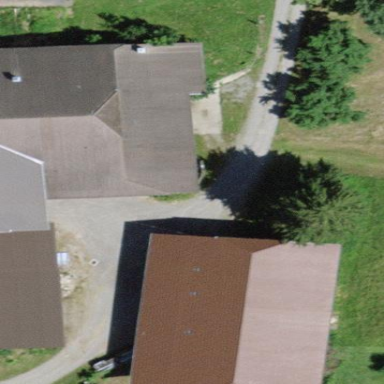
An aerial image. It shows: Rural barn.